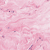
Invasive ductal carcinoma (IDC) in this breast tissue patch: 0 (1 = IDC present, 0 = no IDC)